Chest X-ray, AP view. Patient: 59 years old, sex F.
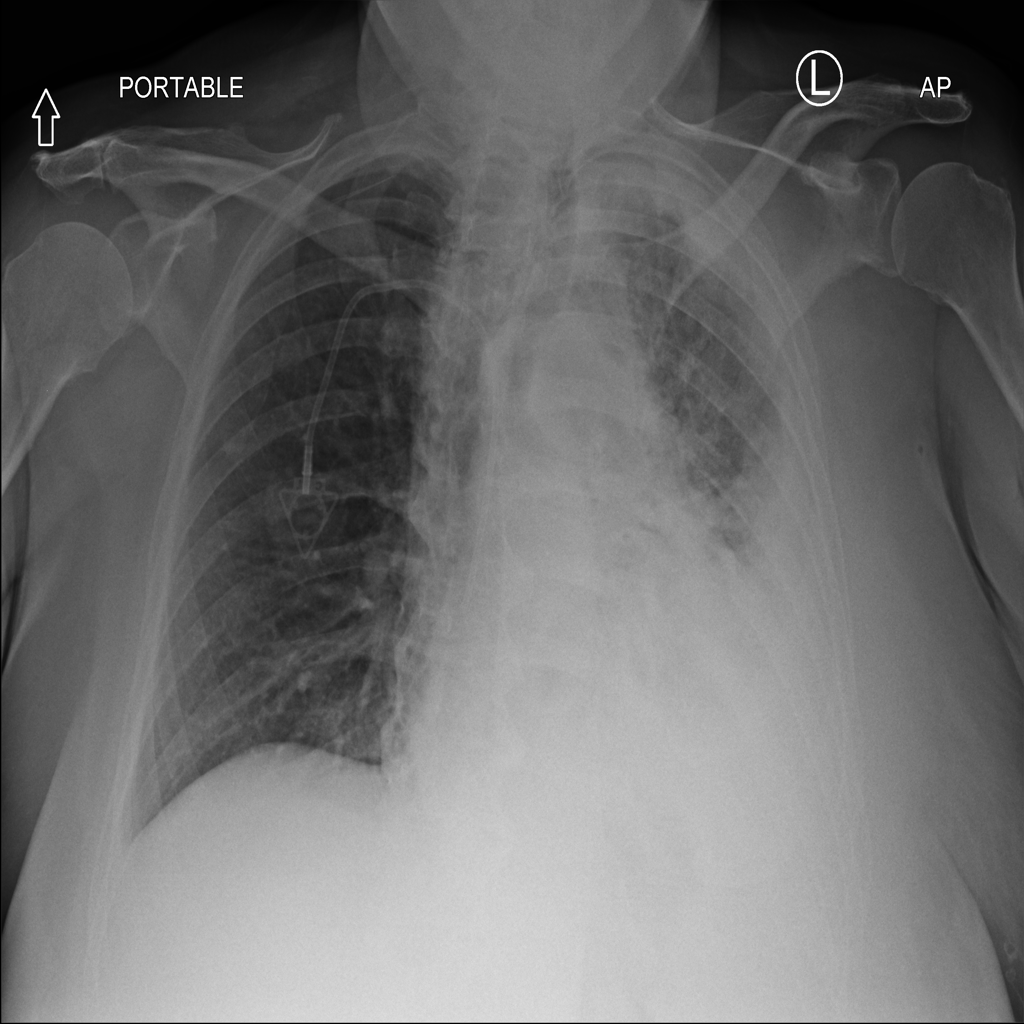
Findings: No Finding